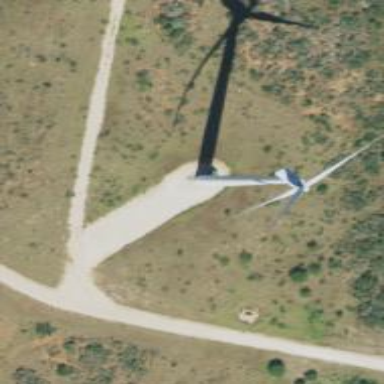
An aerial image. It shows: Wind generator powered by horizontal-axis wind turbine.